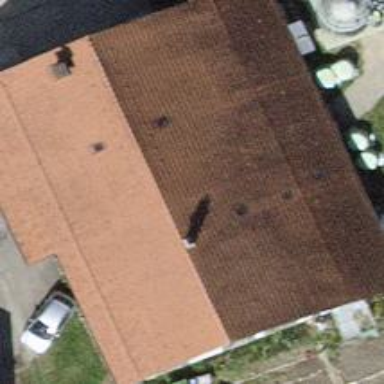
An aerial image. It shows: Farm building with gabled roof.